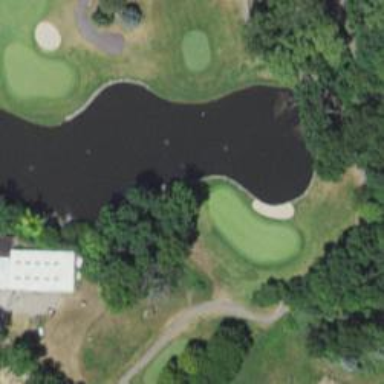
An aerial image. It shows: View of golf hole.